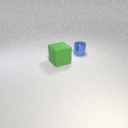
large green rubber cube in front of small blue metal cylinder